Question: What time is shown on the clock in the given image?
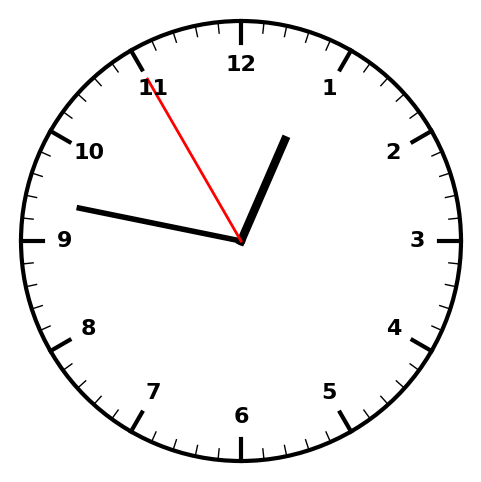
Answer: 12:46:55